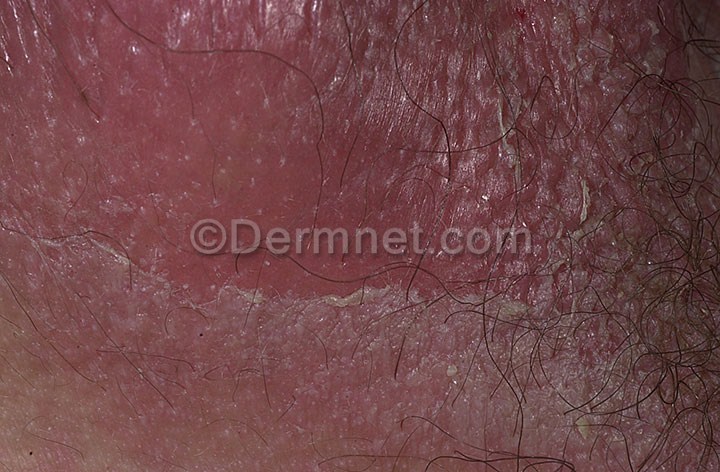
Disease: Cellulitis Impetigo and other Bacterial Infections